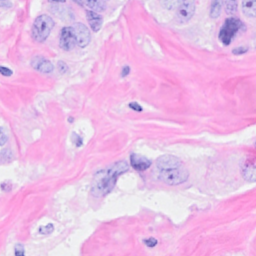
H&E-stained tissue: Breast